Question: I want to remove the size 20 legend on the right. Below is my code:
'''
qplot(lingLocation[ind,ind_water_fountain]/lingLocation[ind,1],
lingLocation[ind,ind_soda]/lingLocation[ind,1],
color = lingLocation[ind,ind_frosting]/lingLocation[ind,1], size = 20) +
# opts(legend.position = "none") +
scale_colour_gradient("Frosting %", low = "blue", high = "red") +
ylab("Soda %") +
xlab("Water Fountain %")
'''
Thanks!

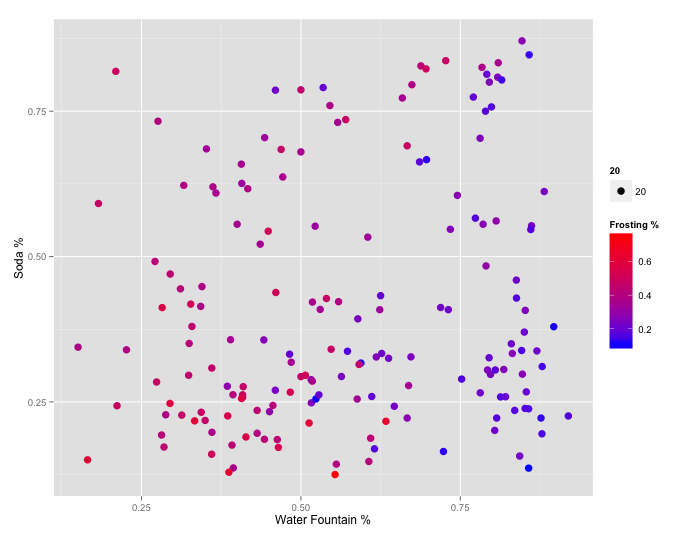
Answer: Try removing the 'size=20' argument from the 'qplot' call, and stick it in a 'geom_point' call.
For example, change your code to this:
'''
qplot(lingLocation[ind,ind_water_fountain]/lingLocation[ind,1],
lingLocation[ind,ind_soda]/lingLocation[ind,1],
color = lingLocation[ind,ind_frosting]/lingLocation[ind,1]) +
# opts(legend.position = "none") +
scale_colour_gradient("Frosting %", low = "blue", high = "red") +
ylab("Soda %") +
xlab("Water Fountain %") +
geom_point(size=20)
'''
I don't use the 'qplot' function, but I think that should work. I believe 'ggplot2' adds a scale for every aesthetic call in each geom, which is what 'qplot' is probably doing. But since you are applying the size to all points, having the size parameter outside of the 'aes' should achieve the same effect, and the 'size=20' will not generate a legend for it (I think). And 'geom_point' should inherit the aesthetics from 'qplot' (I hope).
Let me know if this works!
EDIT:
I just tested it. Placing size inside 'geom_point' should work. However, the size settings from inside 'qplot' seem to differ from the size settings when called from 'geom_point', so maybe setting a smaller size inside 'geom_point' should do the trick (say, 'geom_point(size=5)')